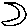
Label: moon